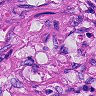
Metastatic tissue present: yes